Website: home-depot
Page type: cart
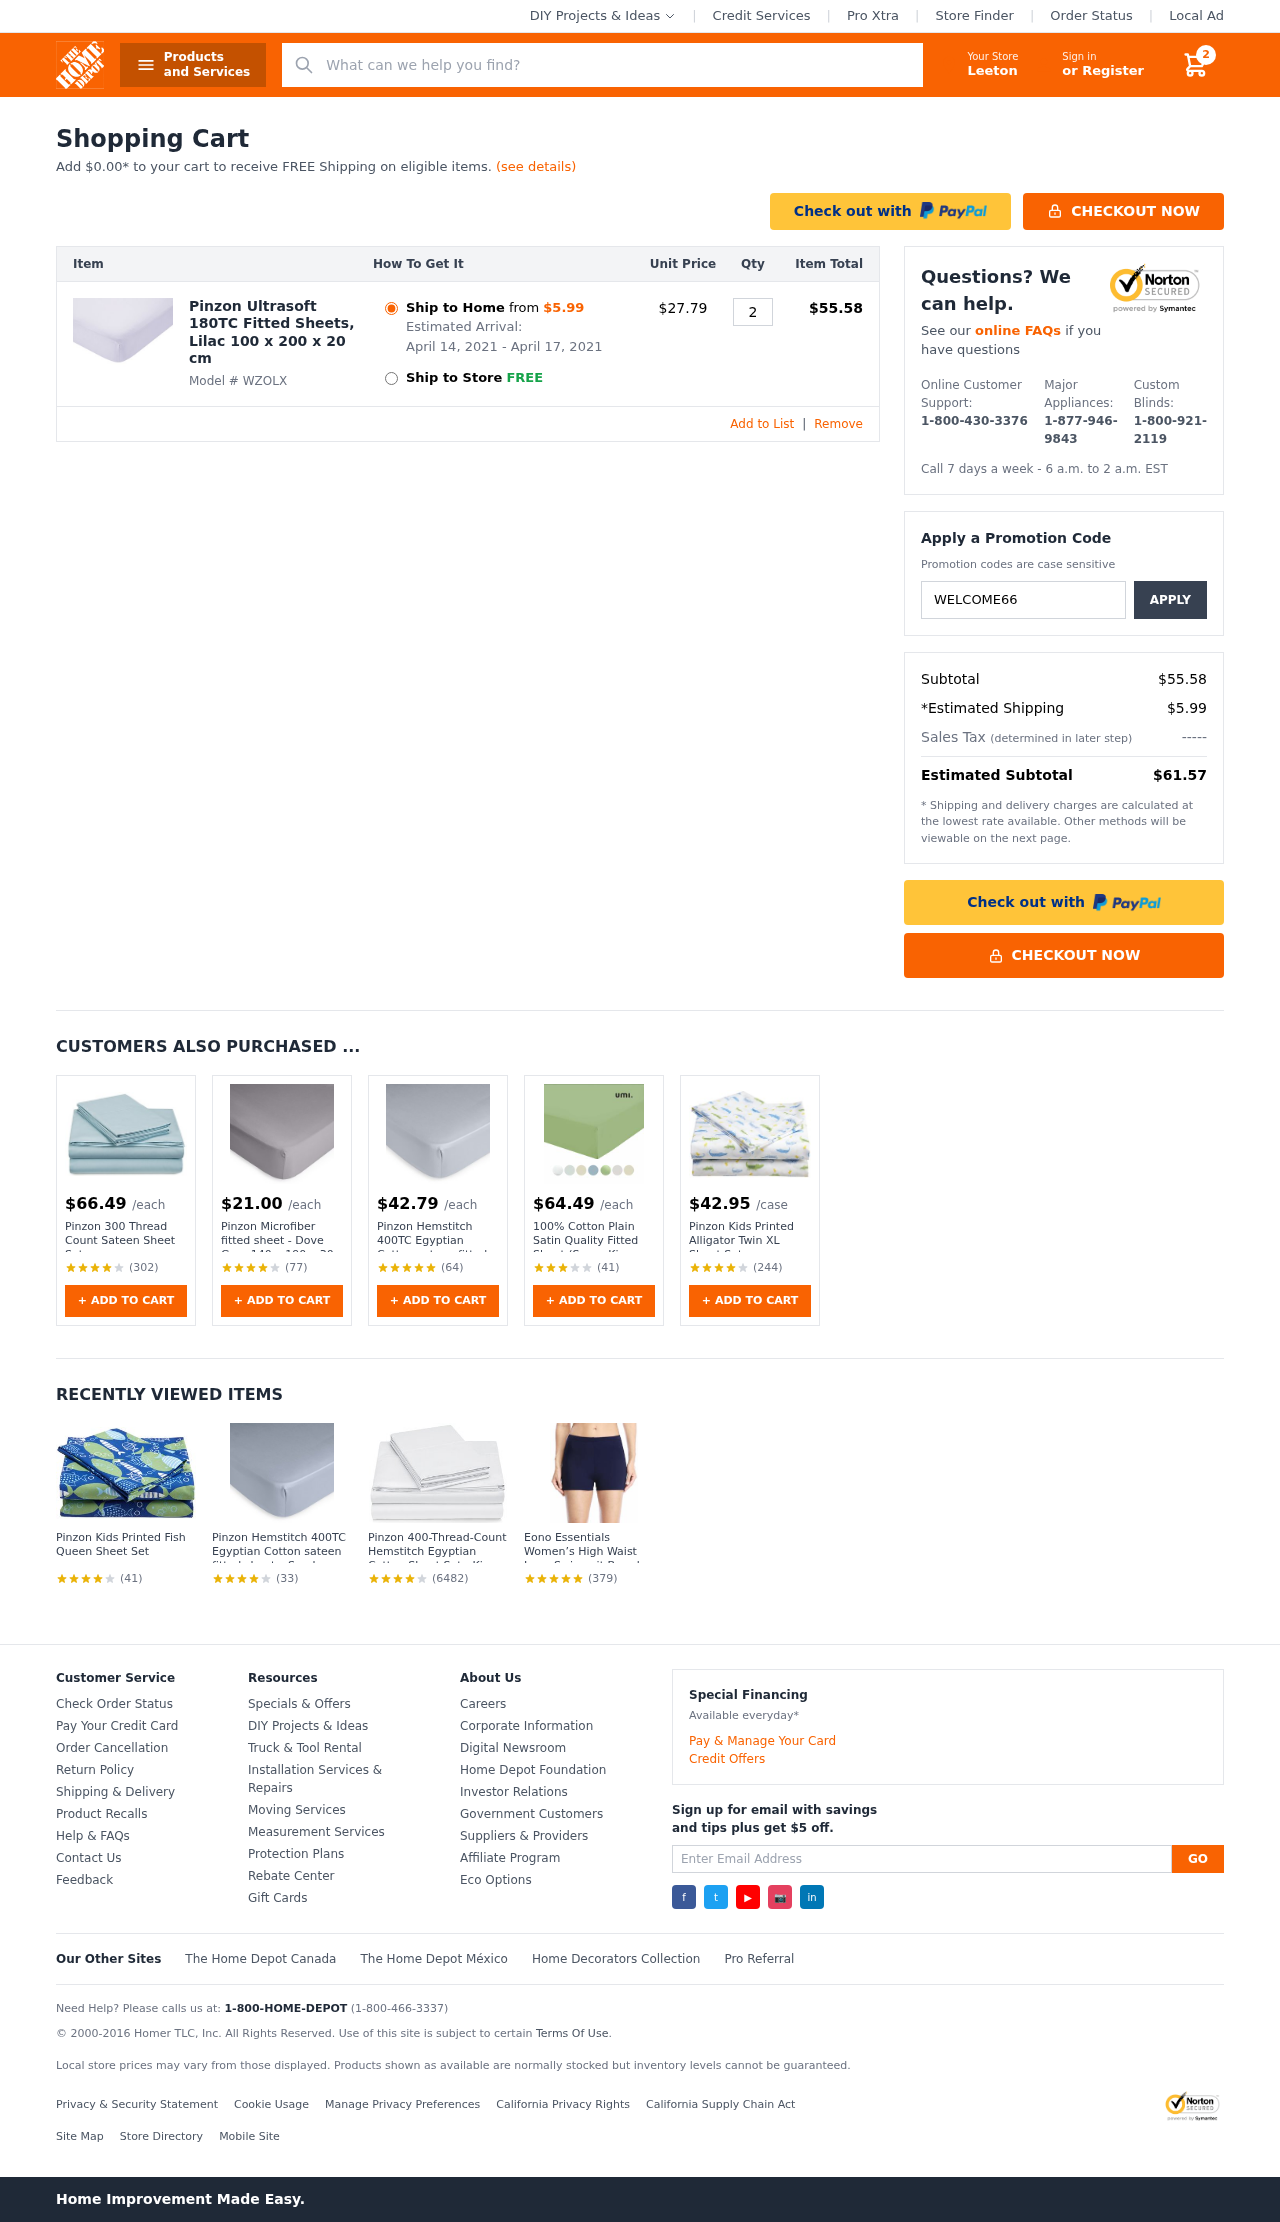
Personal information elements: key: PII_CITY
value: Leeton
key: PII_PROMO_CODE
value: WELCOME66
Product elements: key: PRODUCT1_NAME
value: Pinzon Ultrasoft 180TC Fitted Sheets, Lilac 100 x 200 x 20 cm
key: PRODUCT1_PRICE
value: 27.79
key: PRODUCT1_QUANTITY
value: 2
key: PRODUCT2_PRICE
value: $66.49
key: PRODUCT2_NAME
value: Pinzon 300 Thread Count Sateen Sheet Set
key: PRODUCT2_NUM_RATINGS
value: (302)
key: PRODUCT3_PRICE
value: $21.00
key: PRODUCT3_NAME
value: Pinzon Microfiber fitted sheet - Dove Gray 140 x 190 x 30 cm
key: PRODUCT3_NUM_RATINGS
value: (77)
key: PRODUCT4_PRICE
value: $42.79
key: PRODUCT4_NAME
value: Pinzon Hemstitch 400TC Egyptian Cotton sateen fitted sheets, Light Gray 100 x 200 x 20 cm
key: PRODUCT4_NUM_RATINGS
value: (64)
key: PRODUCT5_PRICE
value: $64.49
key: PRODUCT5_NAME
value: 100% Cotton Plain Satin Quality Fitted Sheet (Super King, Sage)
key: PRODUCT5_NUM_RATINGS
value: (41)
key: PRODUCT6_PRICE
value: $42.95
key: PRODUCT6_NAME
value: Pinzon Kids Printed Alligator Twin XL Sheet Set
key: PRODUCT6_NUM_RATINGS
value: (244)
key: PRODUCT7_NAME
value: Pinzon Kids Printed Fish Queen Sheet Set
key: PRODUCT7_NUM_RATINGS
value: (41)
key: PRODUCT8_NAME
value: Pinzon Hemstitch 400TC Egyptian Cotton sateen fitted sheets, Smokey Blue 90 x 190 x 40 cm
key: PRODUCT8_NUM_RATINGS
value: (33)
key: PRODUCT9_NAME
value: Pinzon 400-Thread-Count Hemstitch Egyptian Cotton Sheet Set - King, White
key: PRODUCT9_NUM_RATINGS
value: (6482)
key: PRODUCT10_NAME
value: Eono Essentials Women’s High Waist Long Swimsuit Board Shorts/Beach Bottoms Dark-Blue
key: PRODUCT10_NUM_RATINGS
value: (379)
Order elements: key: ORDER_NUM_ITEMS
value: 2
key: AMOUNT_TO_FREE_SHIPPING
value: $0.00
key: ORDER_SHIPPING_DATE
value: April 14, 2021
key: ORDER_DELIVERY_DATE
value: April 17, 2021
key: ORDER_ITEM_TOTAL
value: $55.58
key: ORDER_SUBTOTAL
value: $55.58
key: ORDER_SHIPPING_COST
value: $5.99
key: ORDER_TOTAL
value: $61.57
Search elements: key: HEADER_SEARCH
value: What can we help you find?